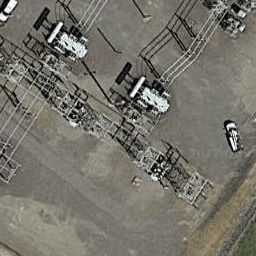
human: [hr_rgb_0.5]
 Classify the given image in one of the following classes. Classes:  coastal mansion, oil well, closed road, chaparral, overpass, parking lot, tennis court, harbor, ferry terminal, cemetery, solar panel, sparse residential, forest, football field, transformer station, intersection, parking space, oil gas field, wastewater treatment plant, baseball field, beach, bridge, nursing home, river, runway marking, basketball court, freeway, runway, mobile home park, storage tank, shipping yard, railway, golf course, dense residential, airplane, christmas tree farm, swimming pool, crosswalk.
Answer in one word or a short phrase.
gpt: transformer station